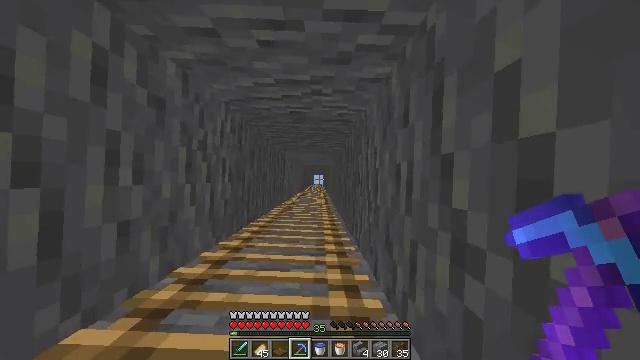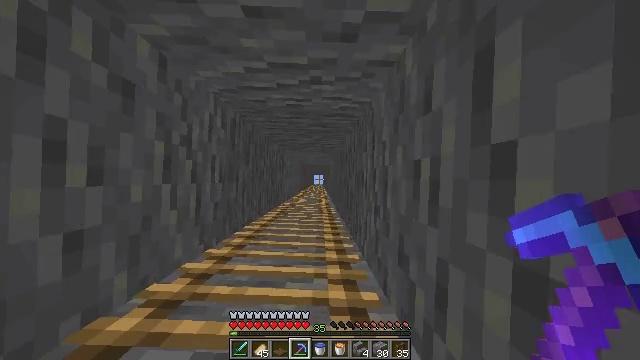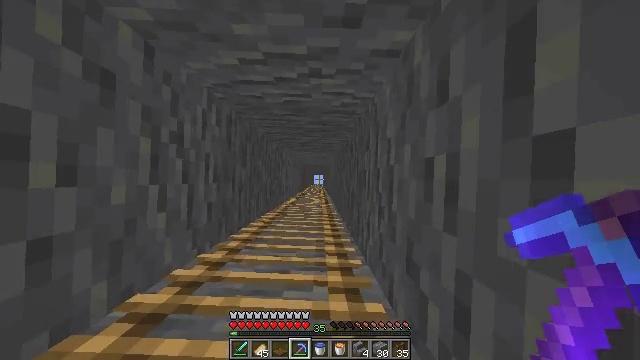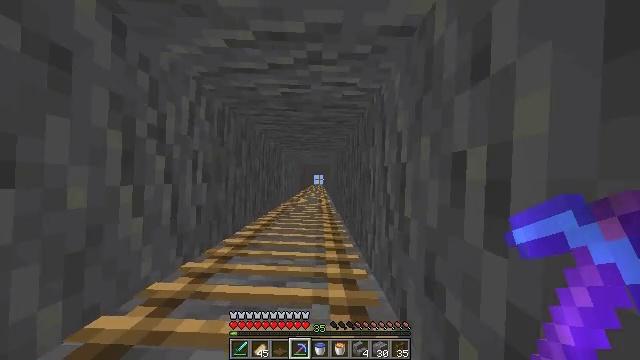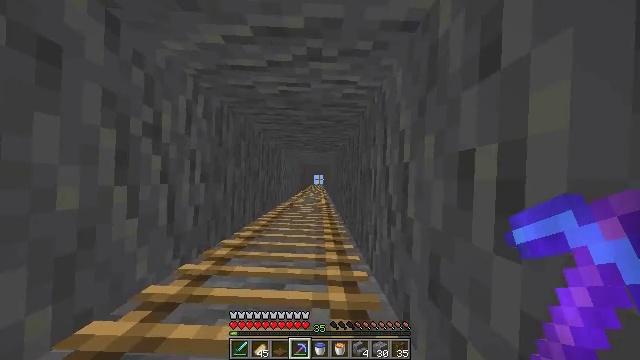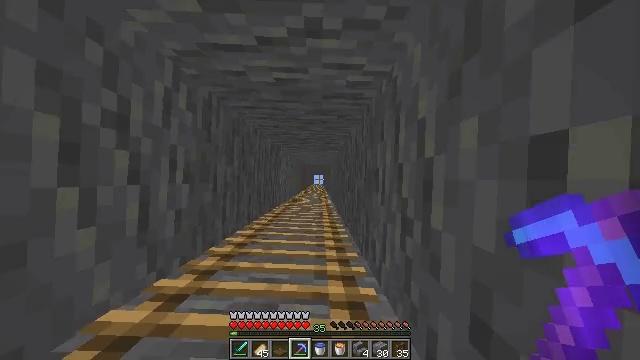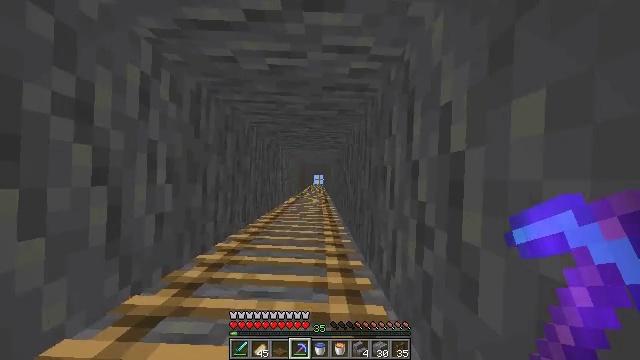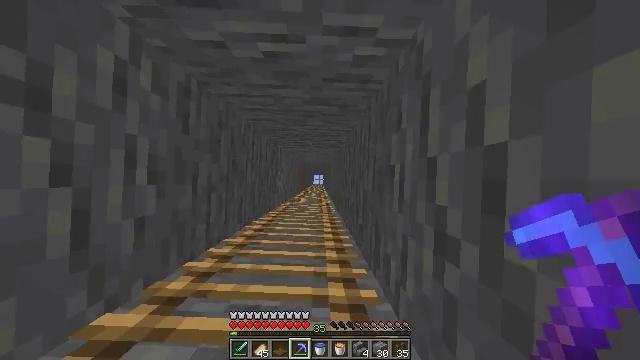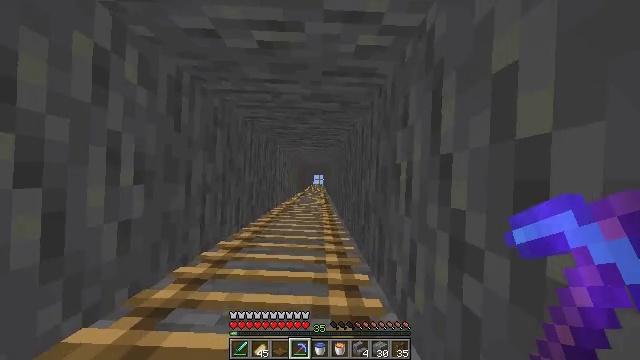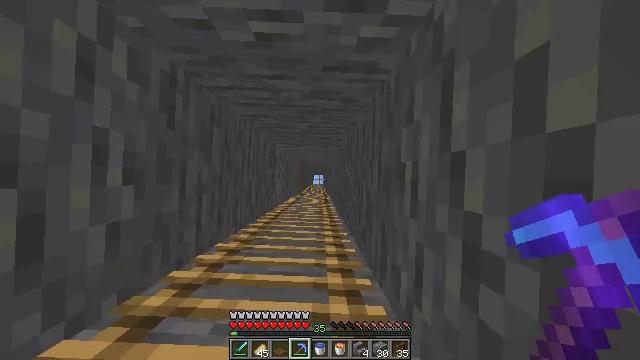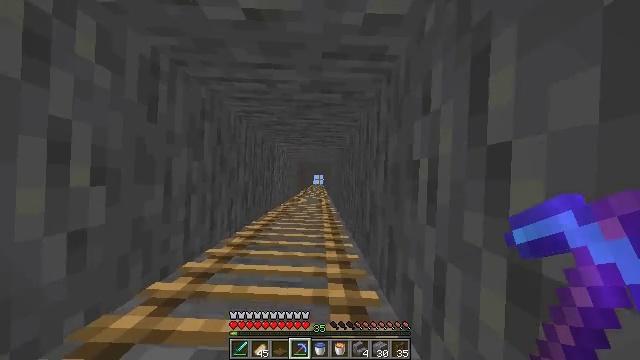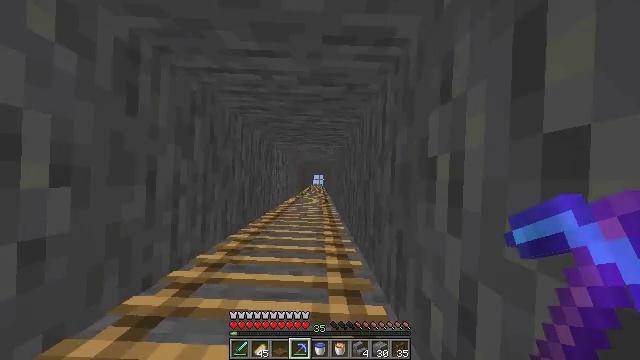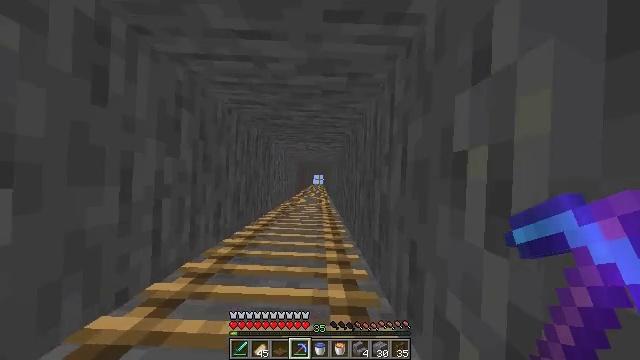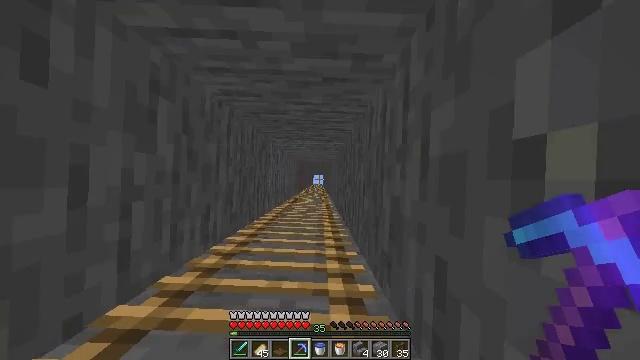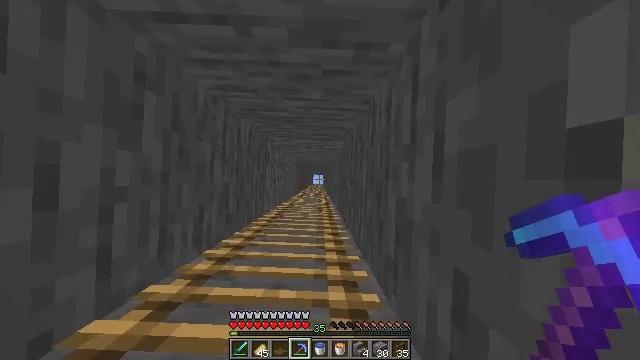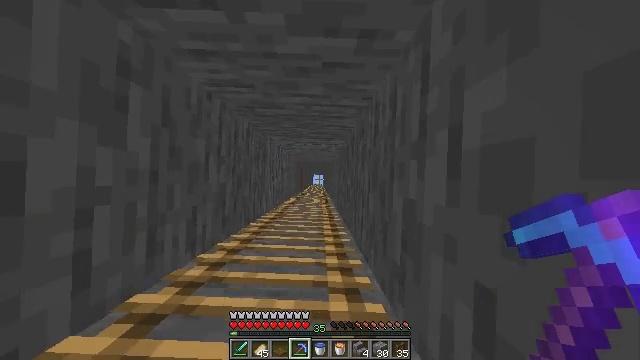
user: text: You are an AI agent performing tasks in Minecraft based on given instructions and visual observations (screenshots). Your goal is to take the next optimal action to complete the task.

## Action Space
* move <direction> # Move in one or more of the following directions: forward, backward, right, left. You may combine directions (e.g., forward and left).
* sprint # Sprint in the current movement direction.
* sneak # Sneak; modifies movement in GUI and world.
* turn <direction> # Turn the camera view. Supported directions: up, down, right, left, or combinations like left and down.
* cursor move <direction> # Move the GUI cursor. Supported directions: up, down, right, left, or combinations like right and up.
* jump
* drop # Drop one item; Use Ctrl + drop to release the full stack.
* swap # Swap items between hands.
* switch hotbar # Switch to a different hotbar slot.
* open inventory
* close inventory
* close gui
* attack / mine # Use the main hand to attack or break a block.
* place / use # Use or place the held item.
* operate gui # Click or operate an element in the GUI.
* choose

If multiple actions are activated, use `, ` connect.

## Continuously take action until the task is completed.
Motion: motion action
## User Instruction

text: Craft flint and steel.
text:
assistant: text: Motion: move forward, jump
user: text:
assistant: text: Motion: move forward, jump
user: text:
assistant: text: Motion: move forward, jump
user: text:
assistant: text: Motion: move forward, jump
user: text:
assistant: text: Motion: move forward, jump
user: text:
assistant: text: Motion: move forward, jump
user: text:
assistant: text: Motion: move forward, jump
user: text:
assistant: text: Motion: move forward, jump
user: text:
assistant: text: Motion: move forward, jump
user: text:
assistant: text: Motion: move forward, jump
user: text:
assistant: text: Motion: move forward, jump
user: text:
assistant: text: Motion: move forward, jump
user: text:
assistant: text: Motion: move forward, jump
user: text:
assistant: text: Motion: move forward, jump
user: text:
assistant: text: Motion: move forward, jump
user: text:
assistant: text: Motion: move forward, jump
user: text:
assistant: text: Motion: move forward, jump
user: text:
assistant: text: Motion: move forward, turn left, jump
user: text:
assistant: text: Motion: move forward, turn left, jump
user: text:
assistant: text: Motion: move forward, jump
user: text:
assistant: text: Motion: move forward, jump
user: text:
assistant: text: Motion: move forward, jump
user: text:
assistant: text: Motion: move forward, jump
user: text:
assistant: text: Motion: move forward, turn left, jump
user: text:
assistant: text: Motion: move forward, turn left, jump
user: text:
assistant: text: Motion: move forward, jump
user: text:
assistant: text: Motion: move forward, jump
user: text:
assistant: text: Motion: move forward, jump
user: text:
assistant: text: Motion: move forward, jump
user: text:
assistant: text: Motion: move forward, jump